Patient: sex M, age 60
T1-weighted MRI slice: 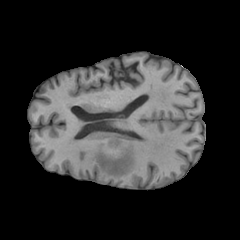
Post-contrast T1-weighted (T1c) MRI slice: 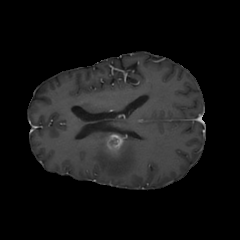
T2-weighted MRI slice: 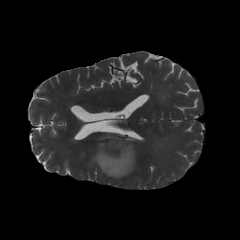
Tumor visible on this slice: yes
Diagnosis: Glioblastoma, IDH-wildtype
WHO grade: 4